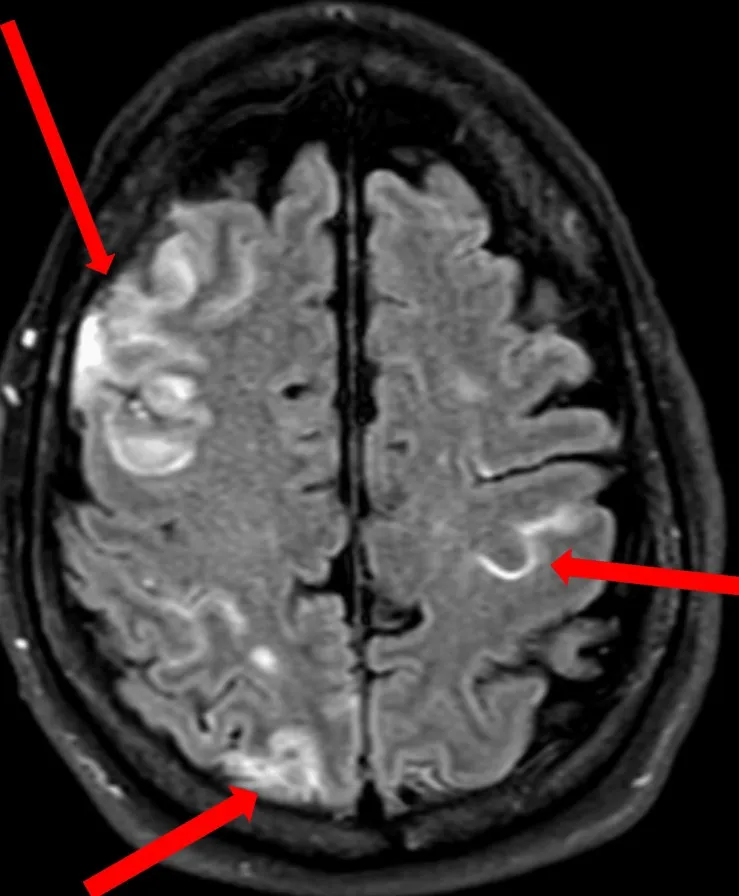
A post-contrast fluid-attenuated inversion recovery (FLAIR) sequence MRI of the brain shows subarachnoid hemorrhage with areas of cortical and leptomeningeal enhancement consistent with cerebritis, subarachnoid hemorrhage, and meningitis (arrows).
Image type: radiology (mri)